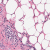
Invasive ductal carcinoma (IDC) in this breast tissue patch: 0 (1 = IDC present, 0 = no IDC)